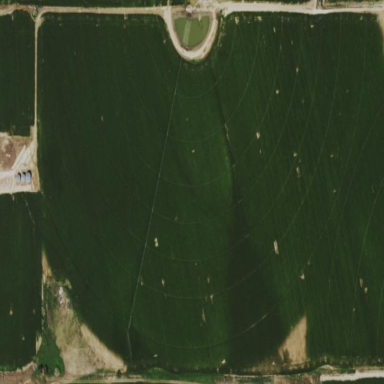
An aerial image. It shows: Farmland with pivot irrigation system.